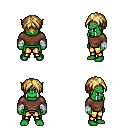
a pixel art fantasy rpg character, male body template, orc, green skin, brown long-sleeve shirt, gold greaves, blonde parted hairstyle, white cloth bandages, four views (front, back, left, right), 2x2 character sprite sheet, small pixel art, hard edges, no anti-aliasing